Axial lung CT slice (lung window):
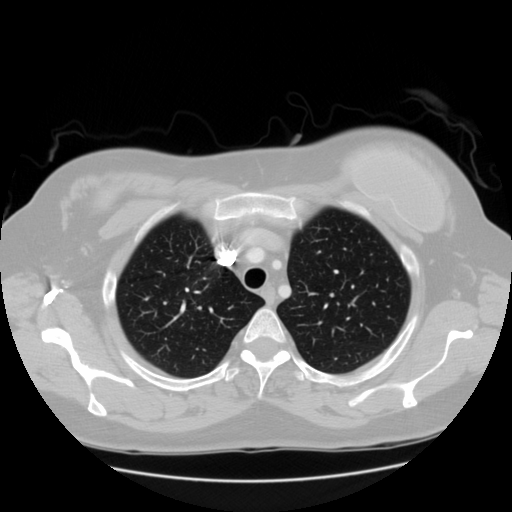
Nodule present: no